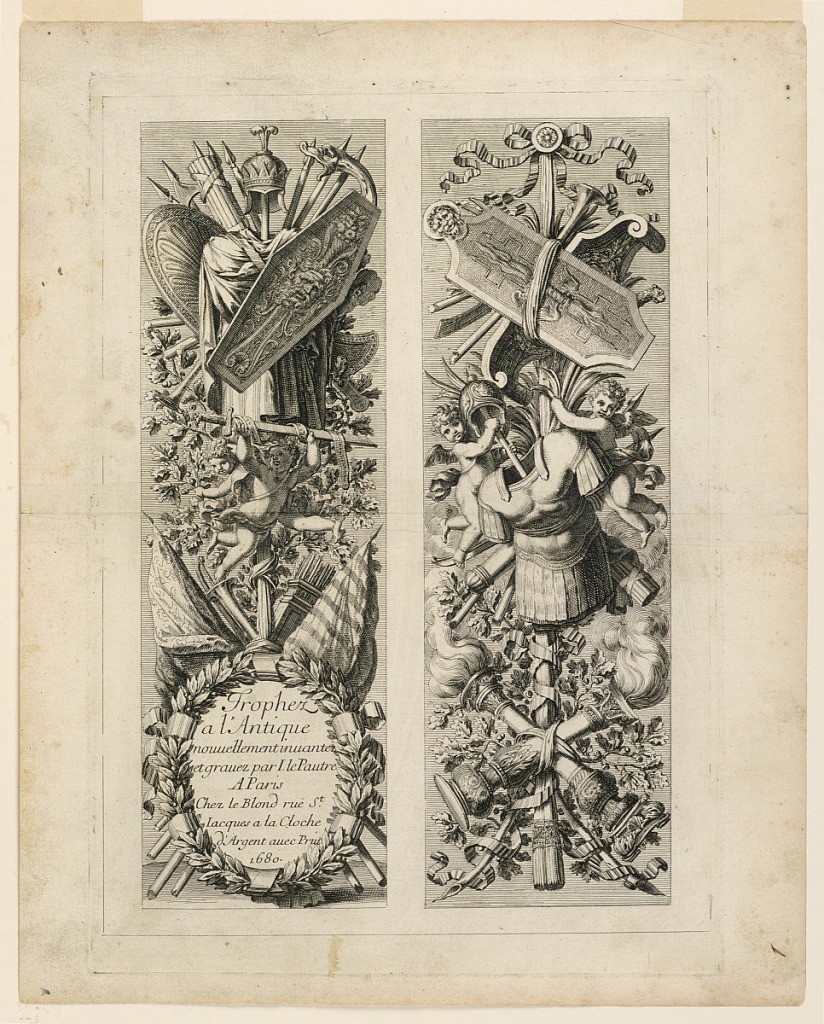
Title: Set of Trophies, from "Trophey a l'Antique"
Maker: Jean Le Pautre, French, 1618–1682
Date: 1680
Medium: Etching on paper
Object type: Print
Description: Shows two designs; bordering line. Left, with a panoply and two flying puttos. Right: suspended from a bracket. Weapons, two candelabra, two flying puttos.